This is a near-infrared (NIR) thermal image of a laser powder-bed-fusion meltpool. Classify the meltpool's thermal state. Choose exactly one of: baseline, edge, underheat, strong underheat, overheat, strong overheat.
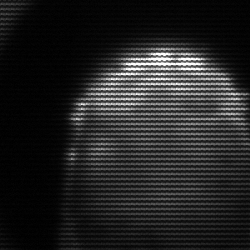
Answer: edge